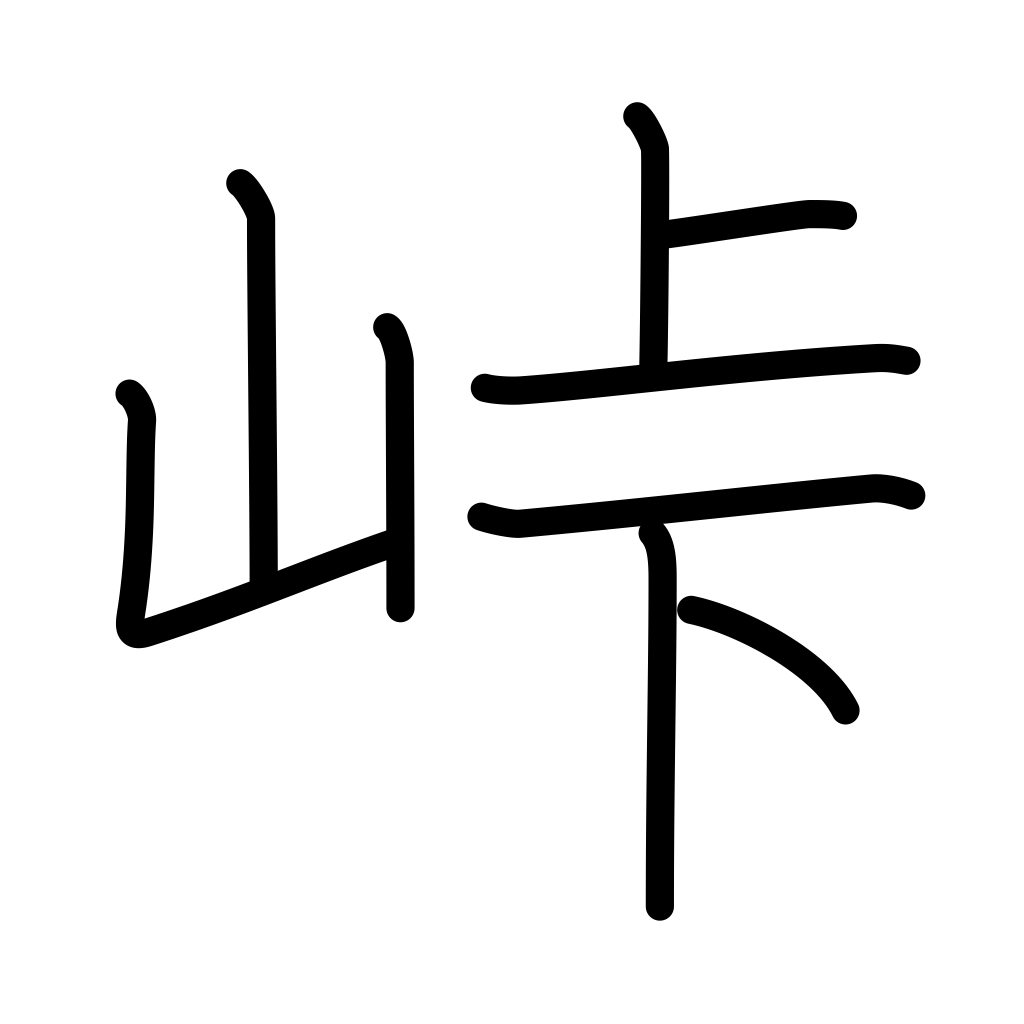
Meaning: mountain peak, mountain pass, climax, crest